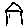
Label: house